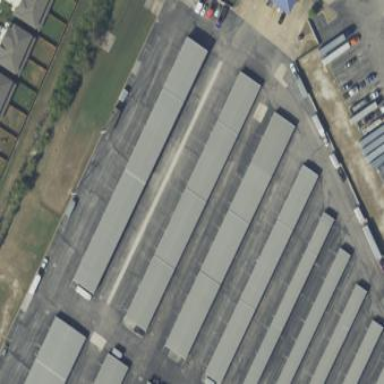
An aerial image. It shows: Storage rental shop located in building.